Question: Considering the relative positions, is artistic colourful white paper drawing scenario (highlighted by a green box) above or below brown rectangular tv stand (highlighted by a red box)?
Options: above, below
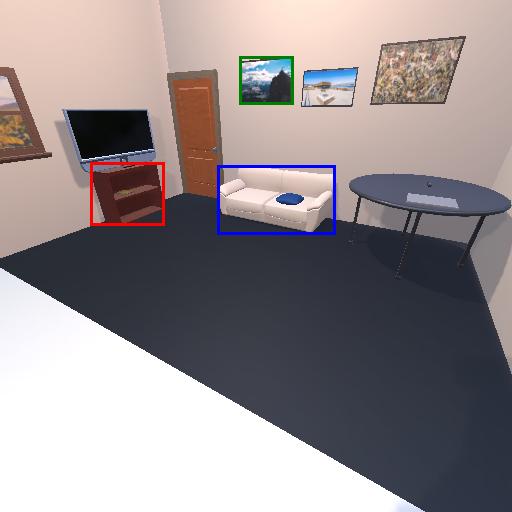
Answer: above